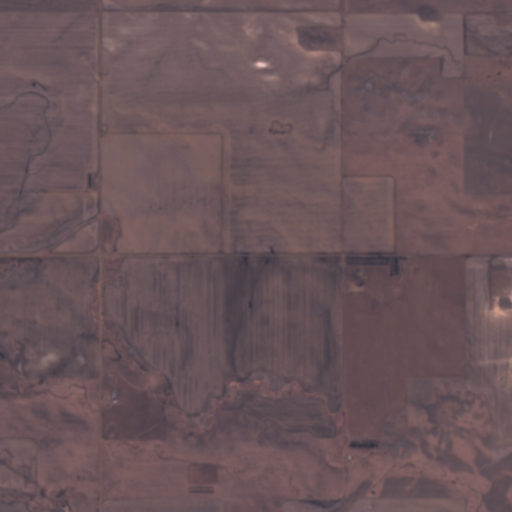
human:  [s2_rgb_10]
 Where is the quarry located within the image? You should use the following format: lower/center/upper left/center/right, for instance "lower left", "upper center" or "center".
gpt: The quarry is located in the center right of the image.
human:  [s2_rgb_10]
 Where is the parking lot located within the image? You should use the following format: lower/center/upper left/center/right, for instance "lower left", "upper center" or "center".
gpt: There is no parking lot in the image.